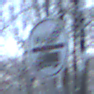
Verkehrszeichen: EndeMautpflicht
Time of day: MorningAfternoon
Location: Outdoor (Nature)
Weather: Clear
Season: Winter
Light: Natural